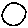
Label: circle